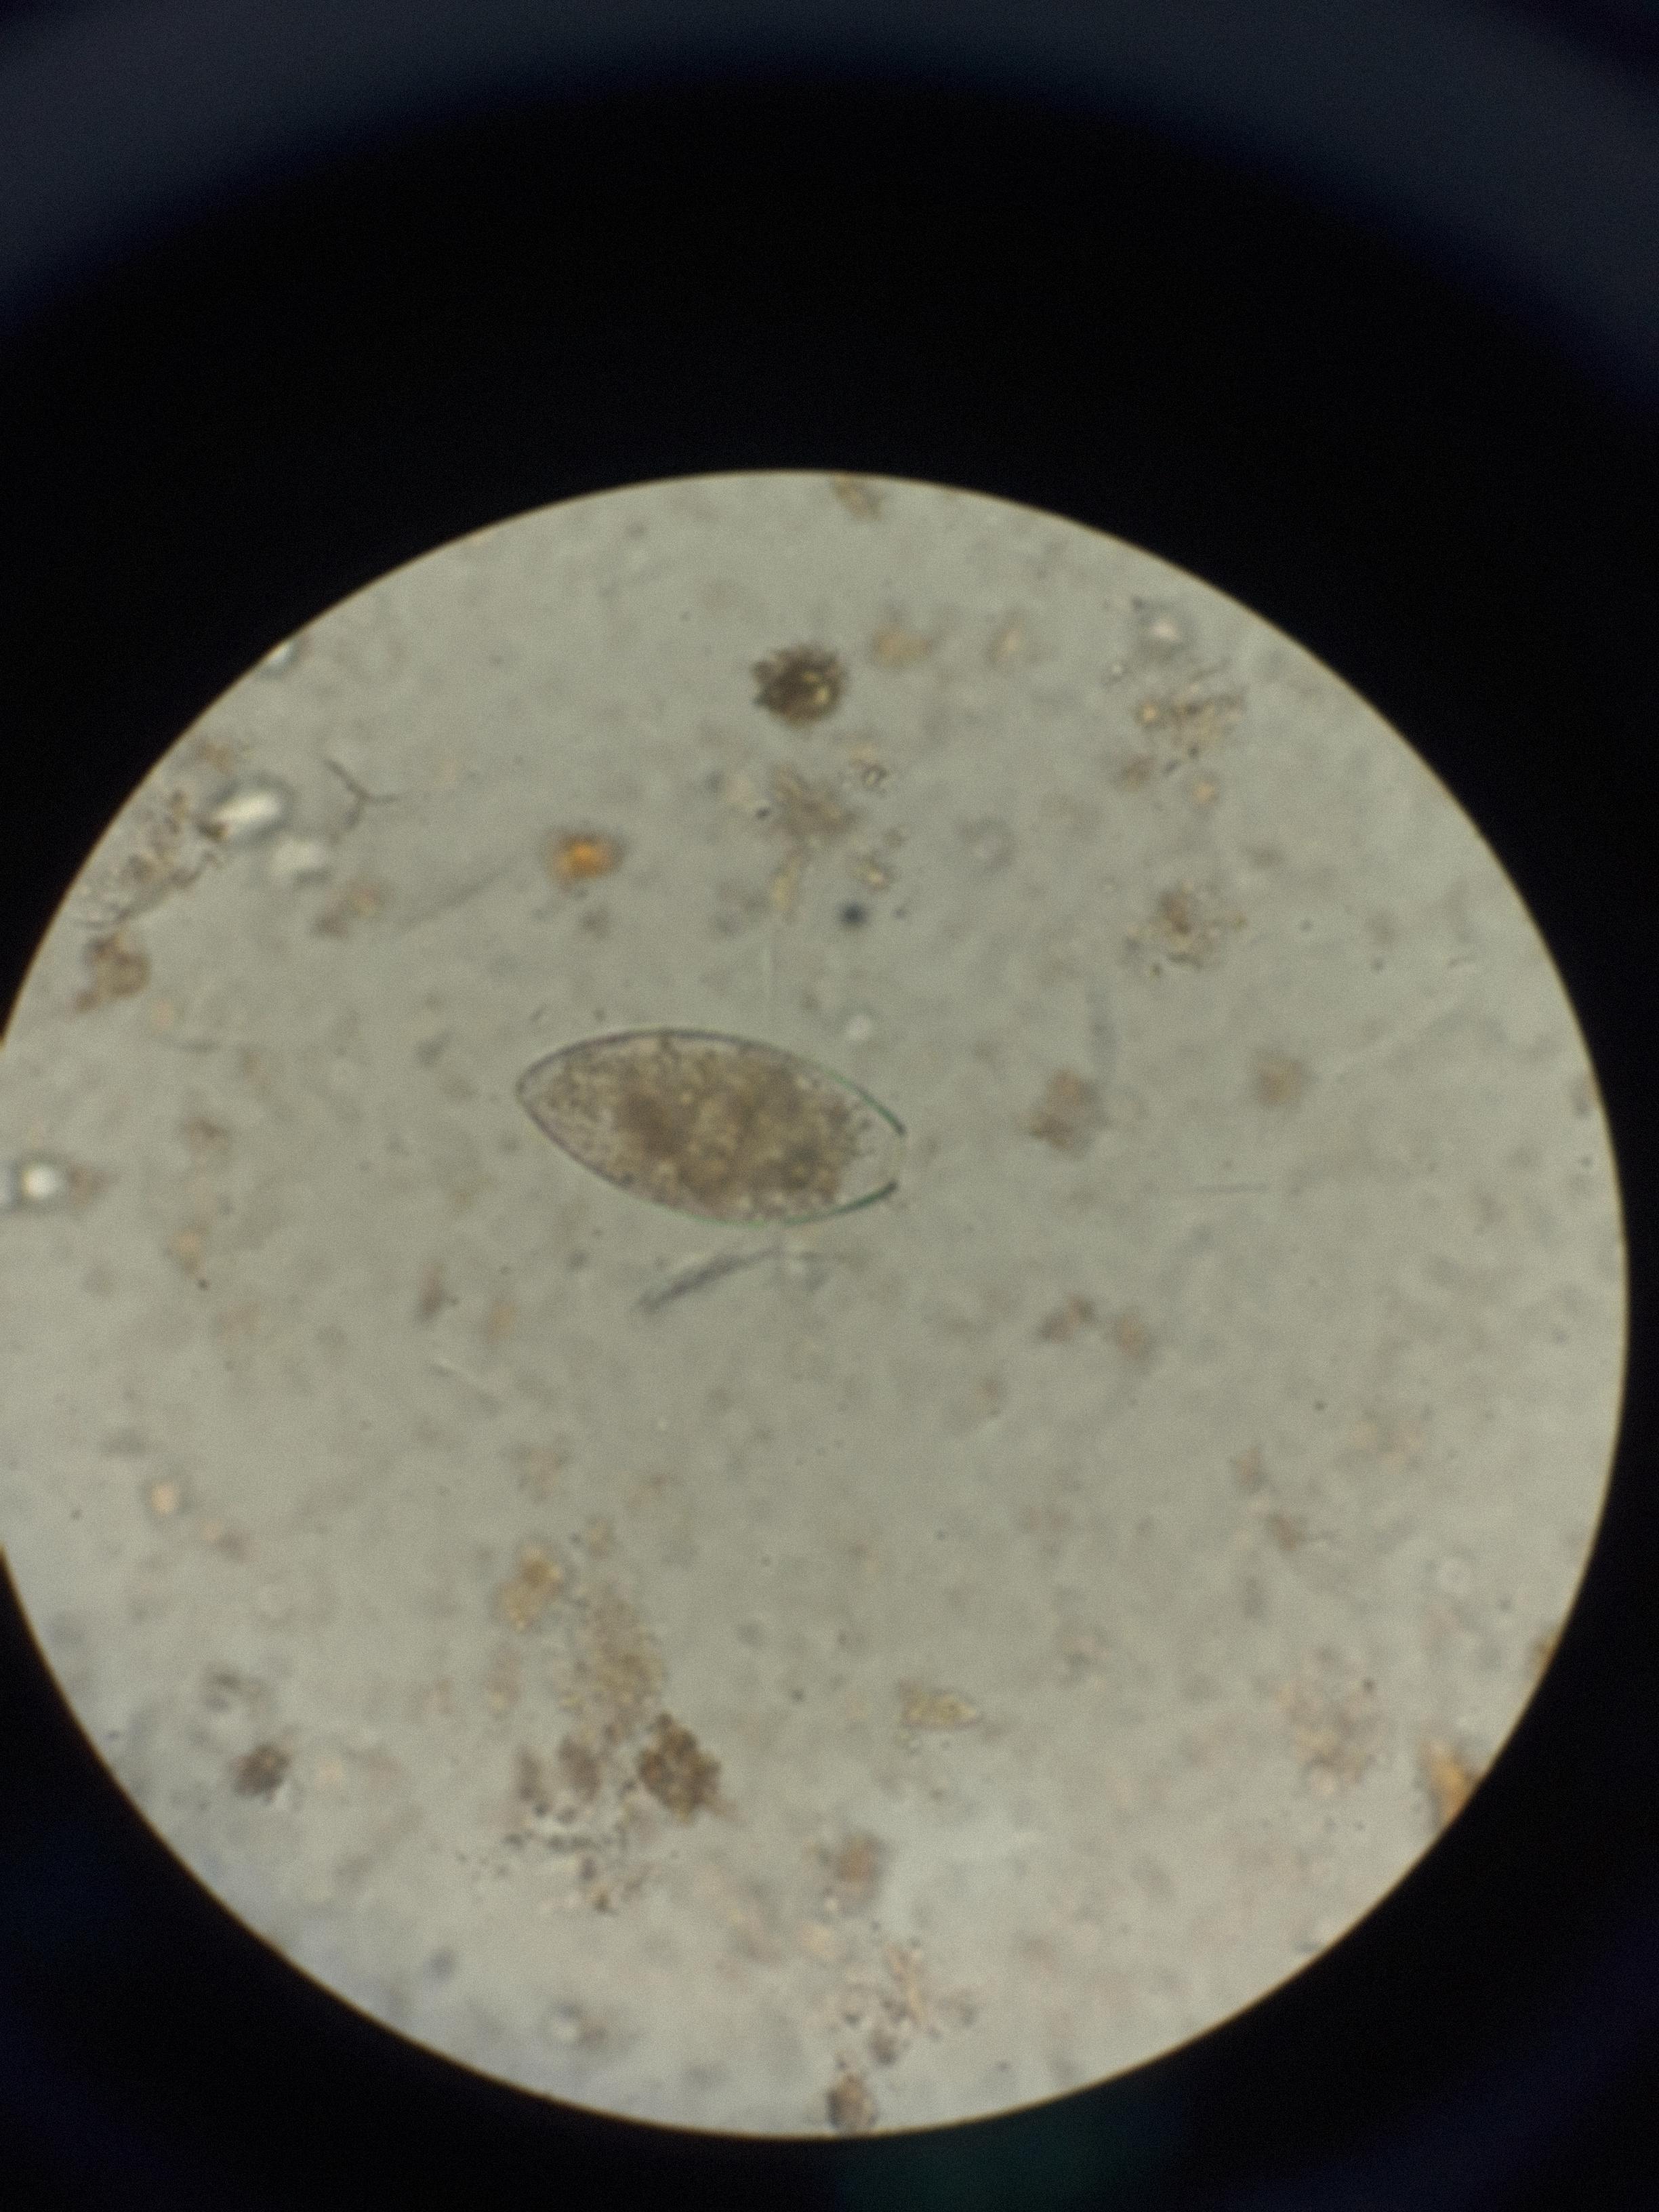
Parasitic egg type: Fasciolopsis buski